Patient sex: F
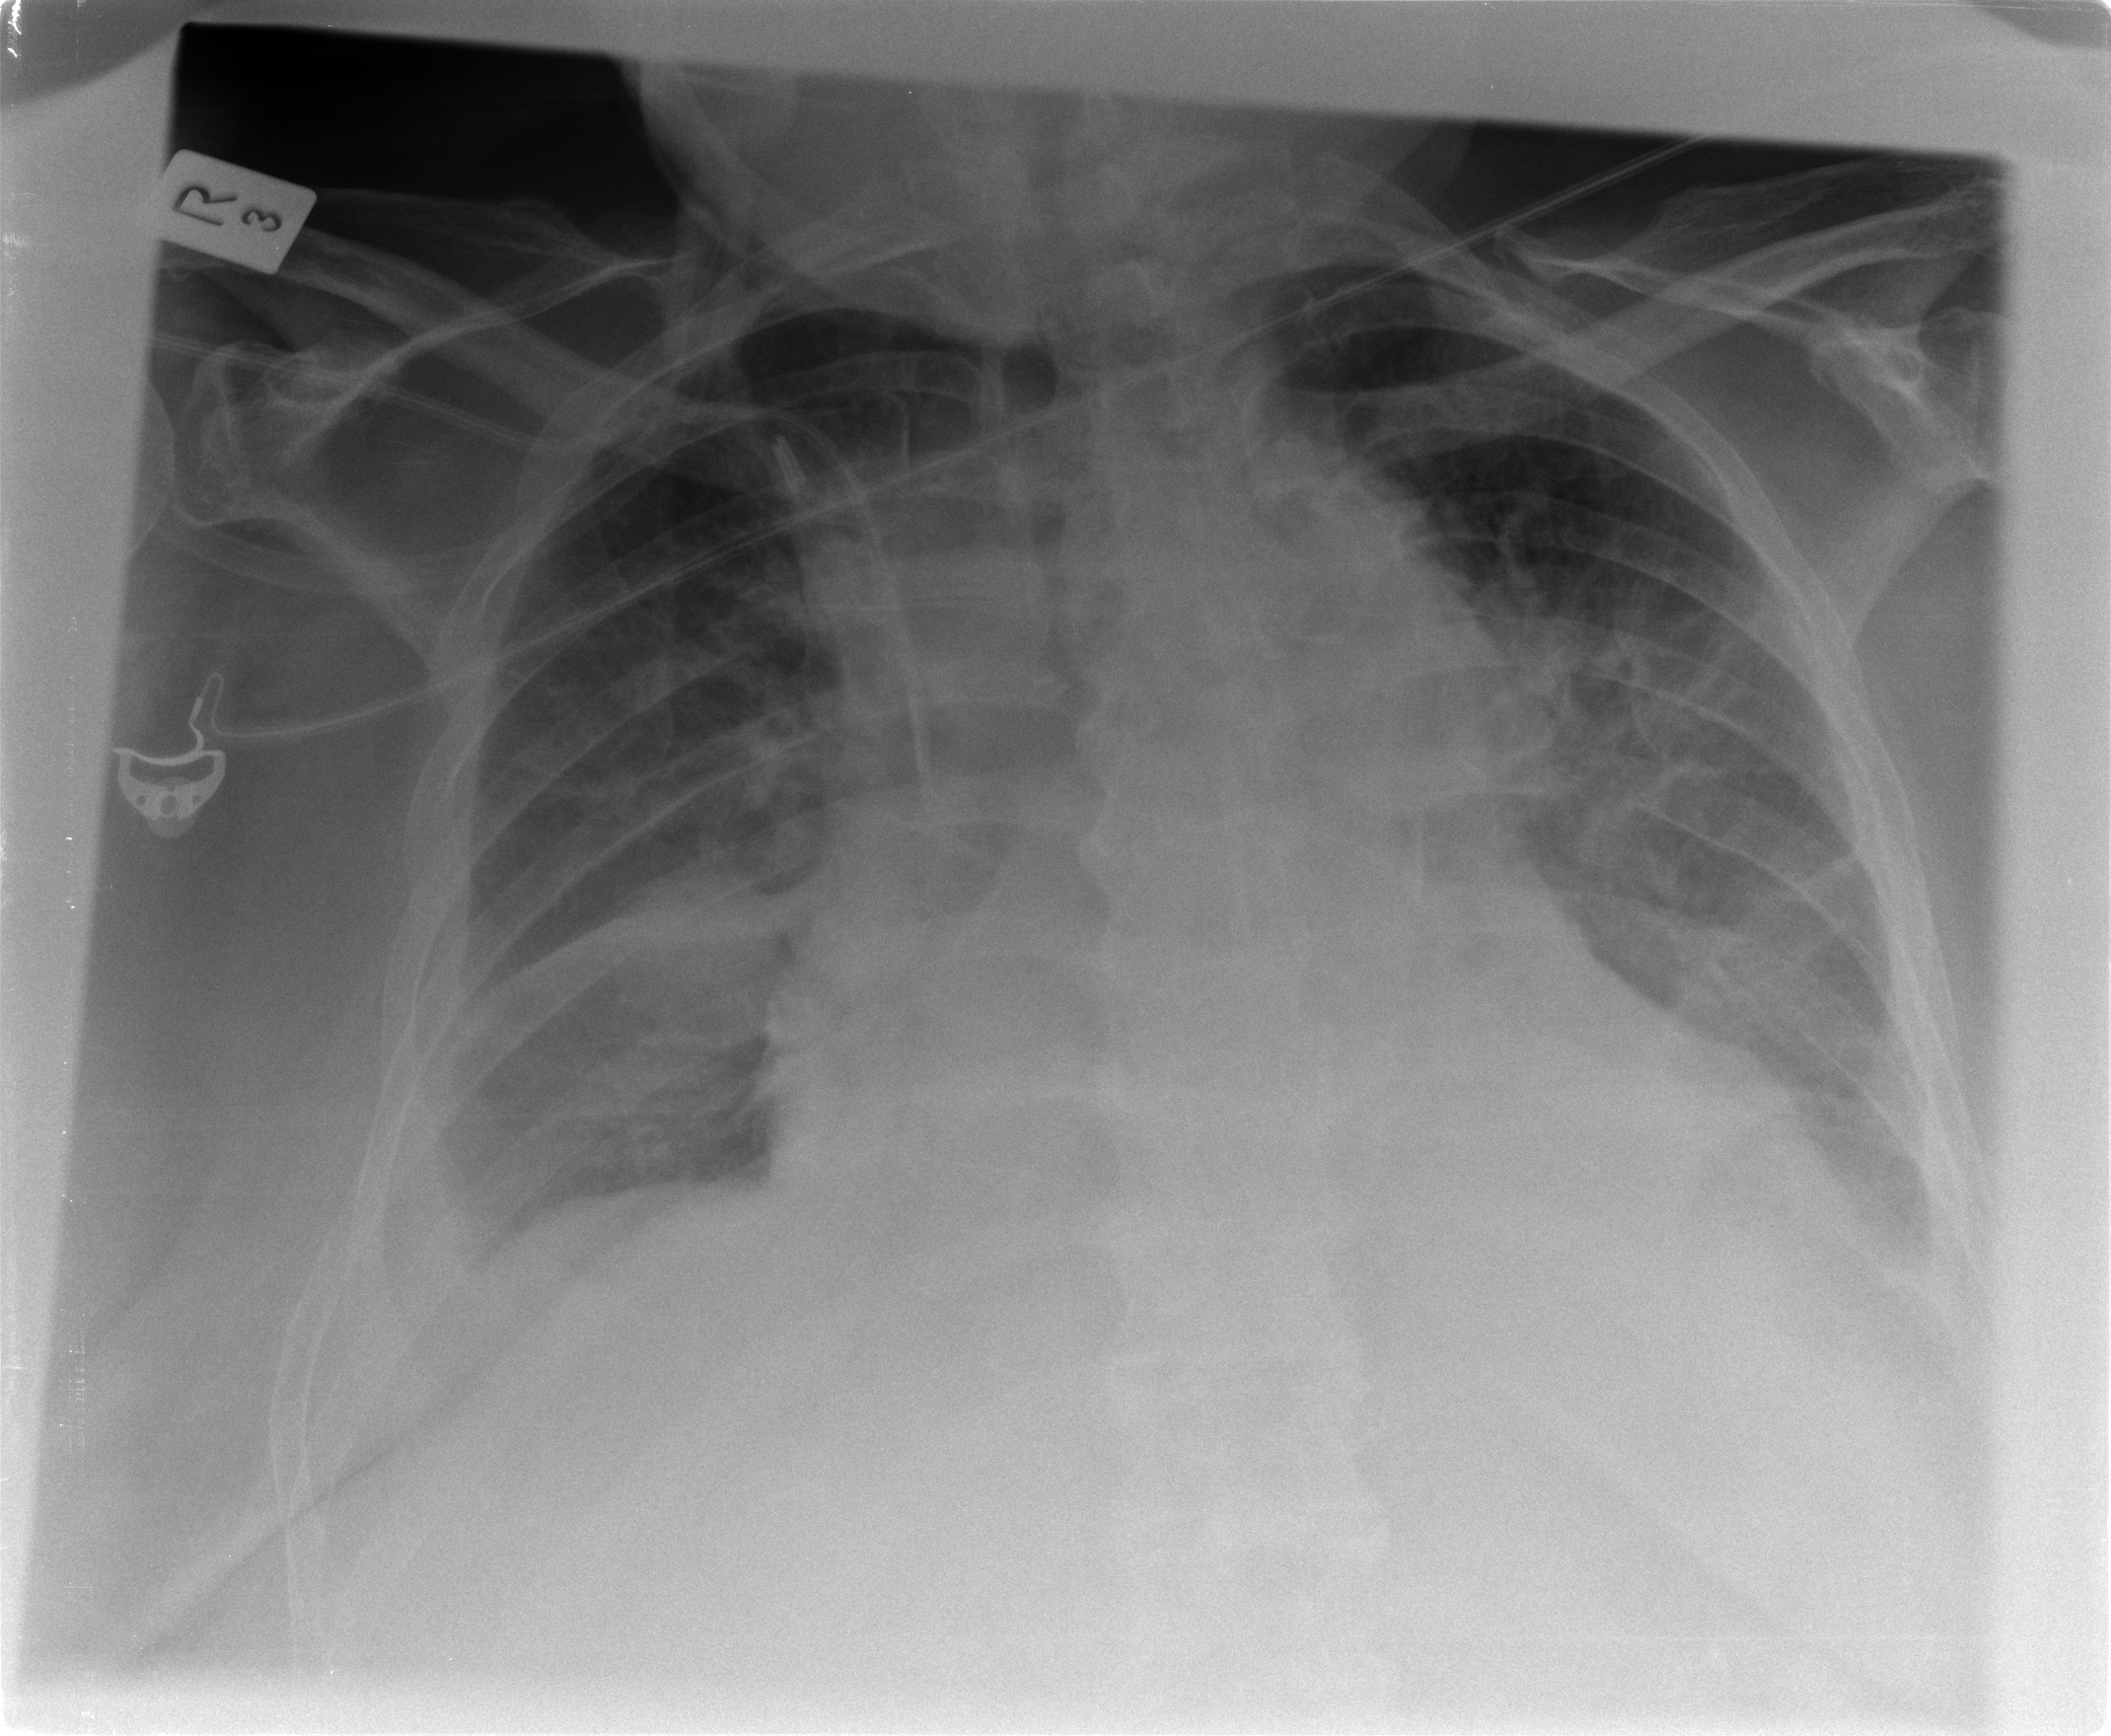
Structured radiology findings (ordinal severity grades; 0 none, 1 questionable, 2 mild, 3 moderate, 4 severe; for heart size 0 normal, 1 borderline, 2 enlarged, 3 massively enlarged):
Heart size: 2
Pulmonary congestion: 2
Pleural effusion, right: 2
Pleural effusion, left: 2
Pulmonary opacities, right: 1
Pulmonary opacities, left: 1
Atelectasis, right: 3
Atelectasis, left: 3